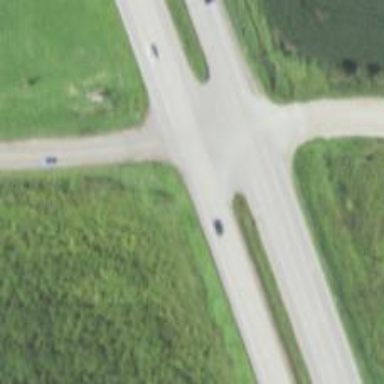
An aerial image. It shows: Primary highway.